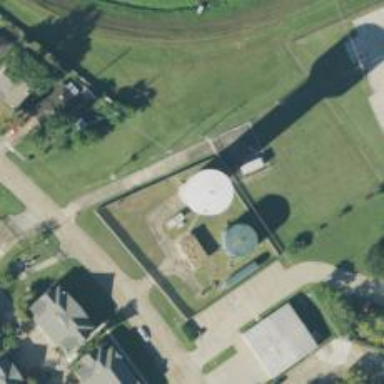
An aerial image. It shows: Water tower that is man-made.